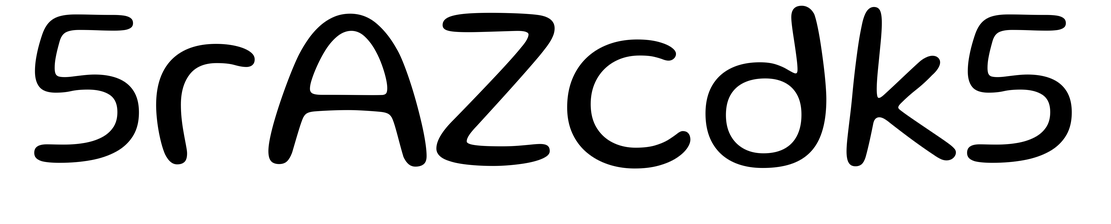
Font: Gluten_Light